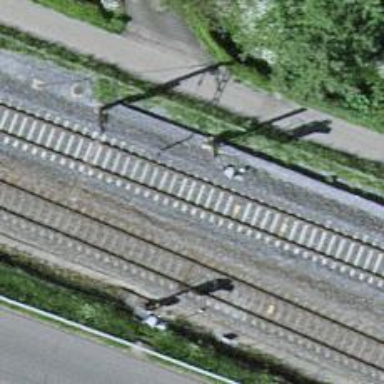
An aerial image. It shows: Railway signal.